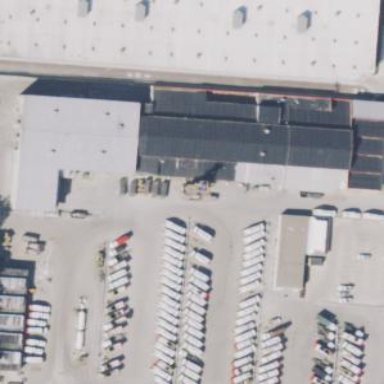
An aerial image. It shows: Commercial building that serves as recycling center.